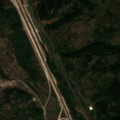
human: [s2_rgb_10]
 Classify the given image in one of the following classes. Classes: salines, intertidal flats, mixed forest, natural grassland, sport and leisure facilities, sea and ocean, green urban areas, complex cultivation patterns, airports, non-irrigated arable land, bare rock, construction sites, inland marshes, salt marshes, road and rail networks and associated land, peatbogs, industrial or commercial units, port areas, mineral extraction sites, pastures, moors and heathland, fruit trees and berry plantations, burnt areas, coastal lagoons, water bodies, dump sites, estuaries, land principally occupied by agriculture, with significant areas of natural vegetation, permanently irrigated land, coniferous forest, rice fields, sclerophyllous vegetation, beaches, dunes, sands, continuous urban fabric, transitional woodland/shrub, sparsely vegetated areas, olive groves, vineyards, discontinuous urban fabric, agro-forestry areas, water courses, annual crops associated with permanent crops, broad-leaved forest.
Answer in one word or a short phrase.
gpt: construction sites, land principally occupied by agriculture, with significant areas of natural vegetation, transitional woodland/shrub